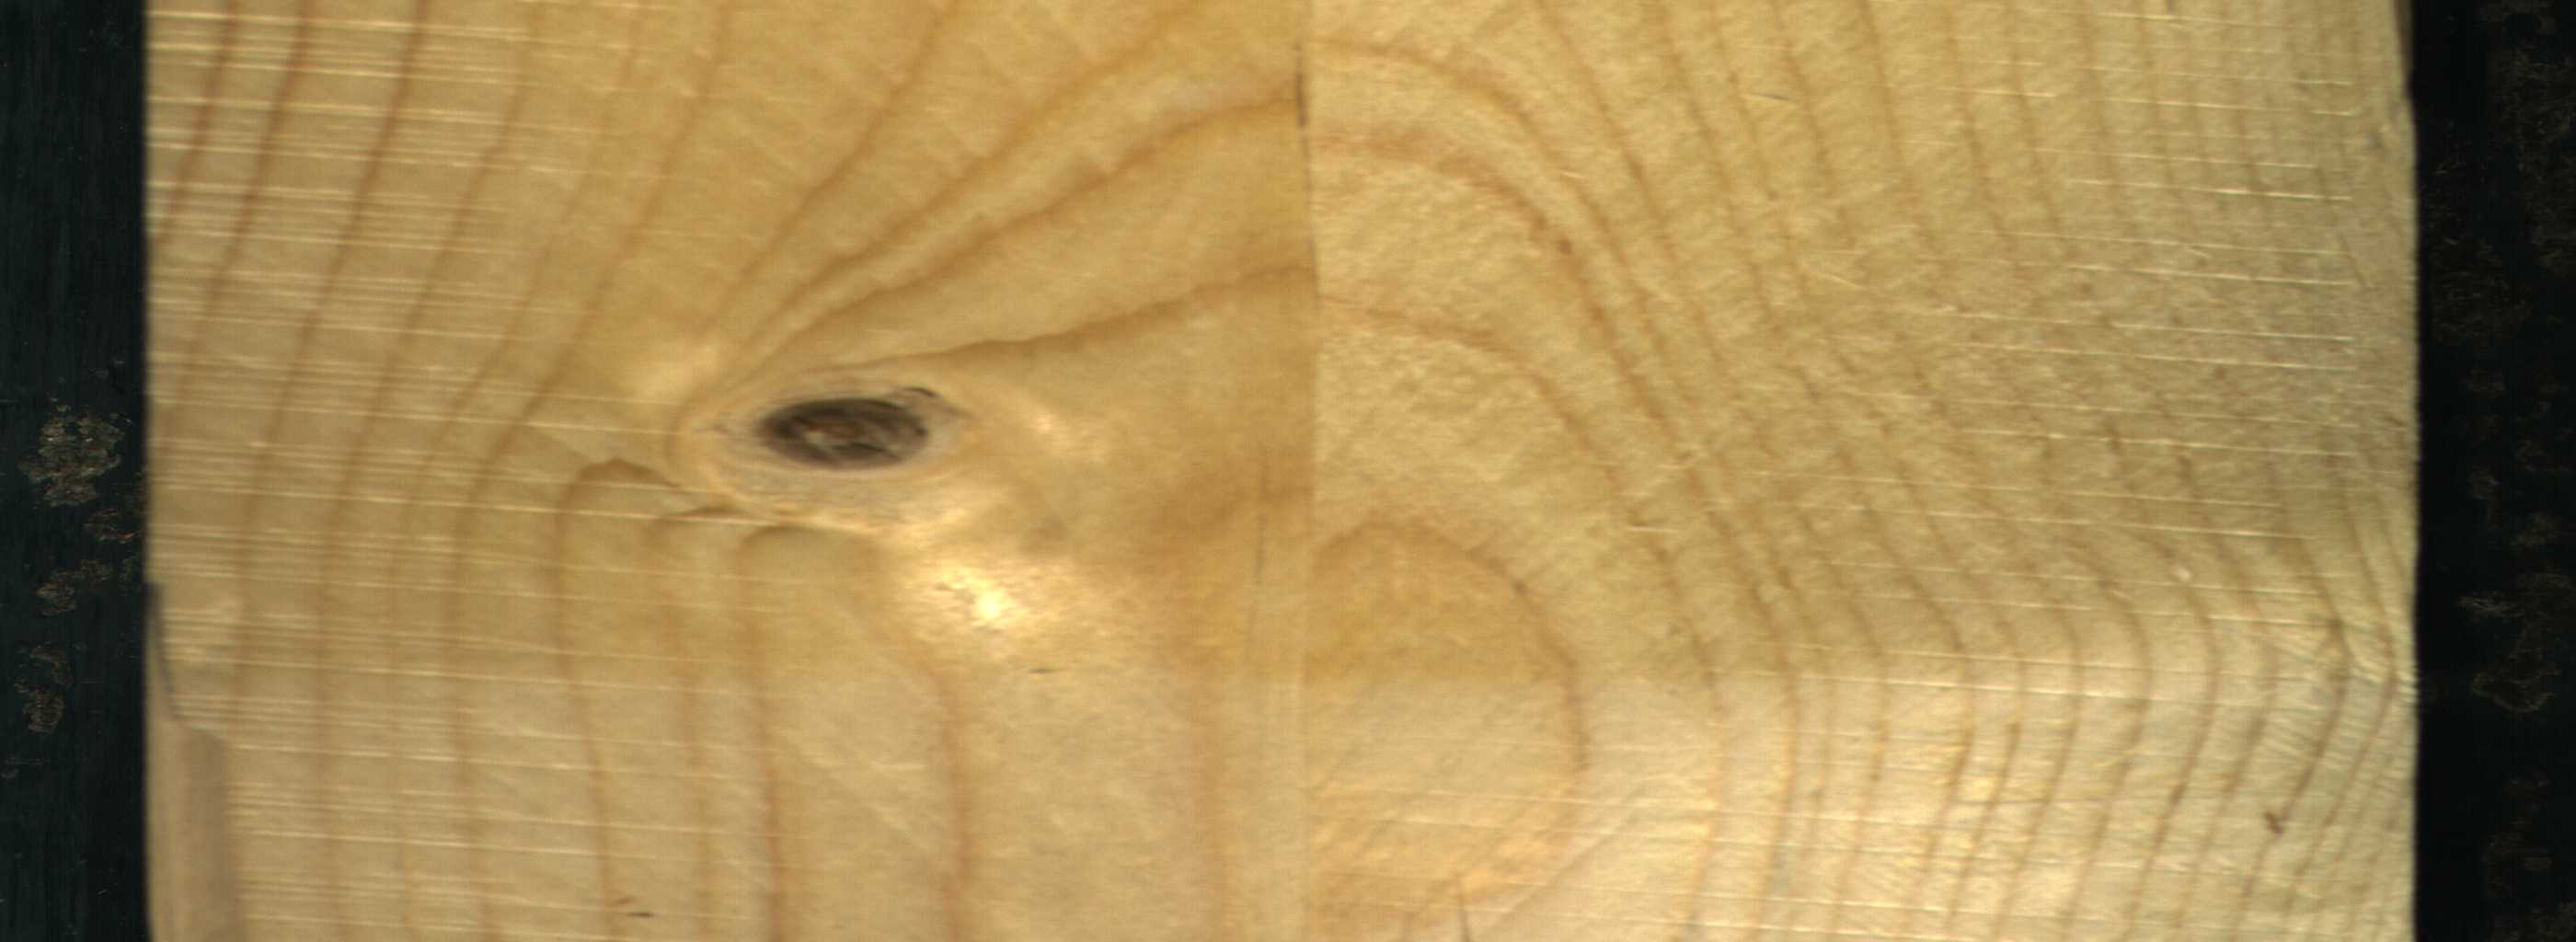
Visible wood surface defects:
Live_Knot